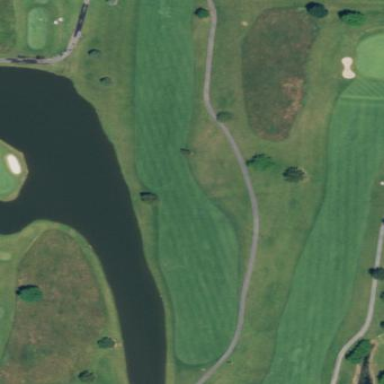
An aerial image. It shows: Golf fairway surrounded by grass.